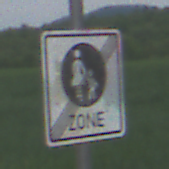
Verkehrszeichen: EndeFussgaengerzone
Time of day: Midday
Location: Outdoor (RoadRail)
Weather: PartlyCloudy
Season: NotSpecified
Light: Natural